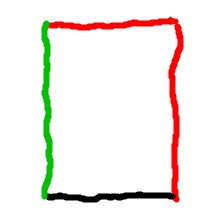
Shape: rectangle